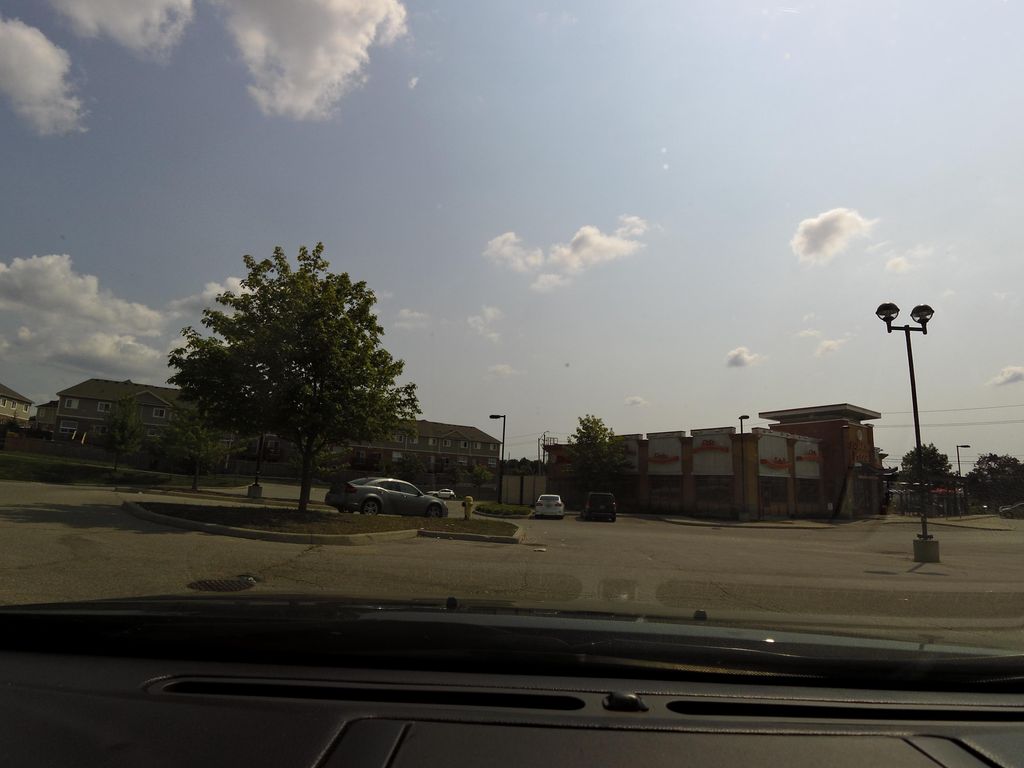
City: kitchener-waterloo